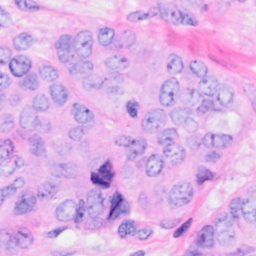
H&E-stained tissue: Breast